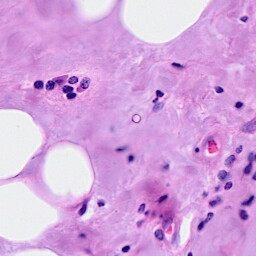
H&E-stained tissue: Breast